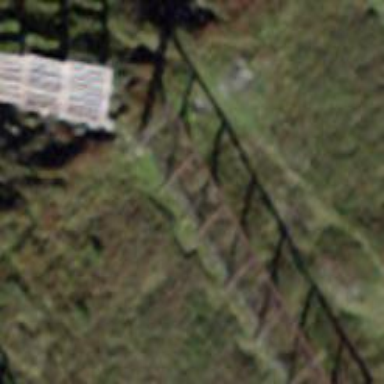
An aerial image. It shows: Snow fence that is man-made.